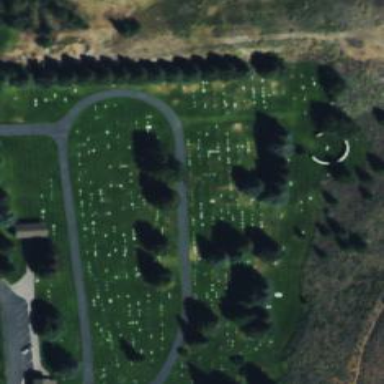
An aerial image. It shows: View of cemetery with graves.